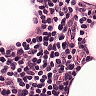
Metastatic tissue present: no